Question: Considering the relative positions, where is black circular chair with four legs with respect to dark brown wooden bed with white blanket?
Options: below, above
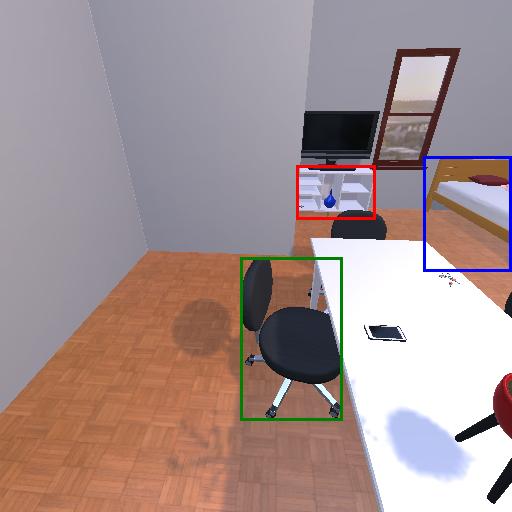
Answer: below